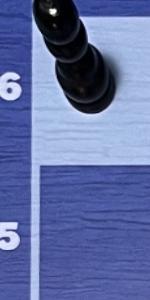
Label: Empty